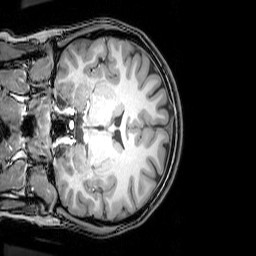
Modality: T1w
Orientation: coronal
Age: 22
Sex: female
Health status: healthy
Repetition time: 0.081 s
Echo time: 0.037 s